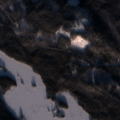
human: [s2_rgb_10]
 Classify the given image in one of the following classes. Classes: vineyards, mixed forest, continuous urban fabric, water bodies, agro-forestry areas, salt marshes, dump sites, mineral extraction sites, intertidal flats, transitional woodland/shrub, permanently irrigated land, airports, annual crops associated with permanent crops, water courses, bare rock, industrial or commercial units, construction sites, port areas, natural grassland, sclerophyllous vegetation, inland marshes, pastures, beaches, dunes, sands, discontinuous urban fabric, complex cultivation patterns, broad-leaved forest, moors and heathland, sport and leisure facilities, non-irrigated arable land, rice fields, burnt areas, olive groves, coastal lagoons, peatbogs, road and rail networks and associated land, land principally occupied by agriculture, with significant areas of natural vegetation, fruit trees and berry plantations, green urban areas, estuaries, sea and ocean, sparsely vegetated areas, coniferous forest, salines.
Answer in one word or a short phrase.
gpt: mixed forest, inland marshes